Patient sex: M
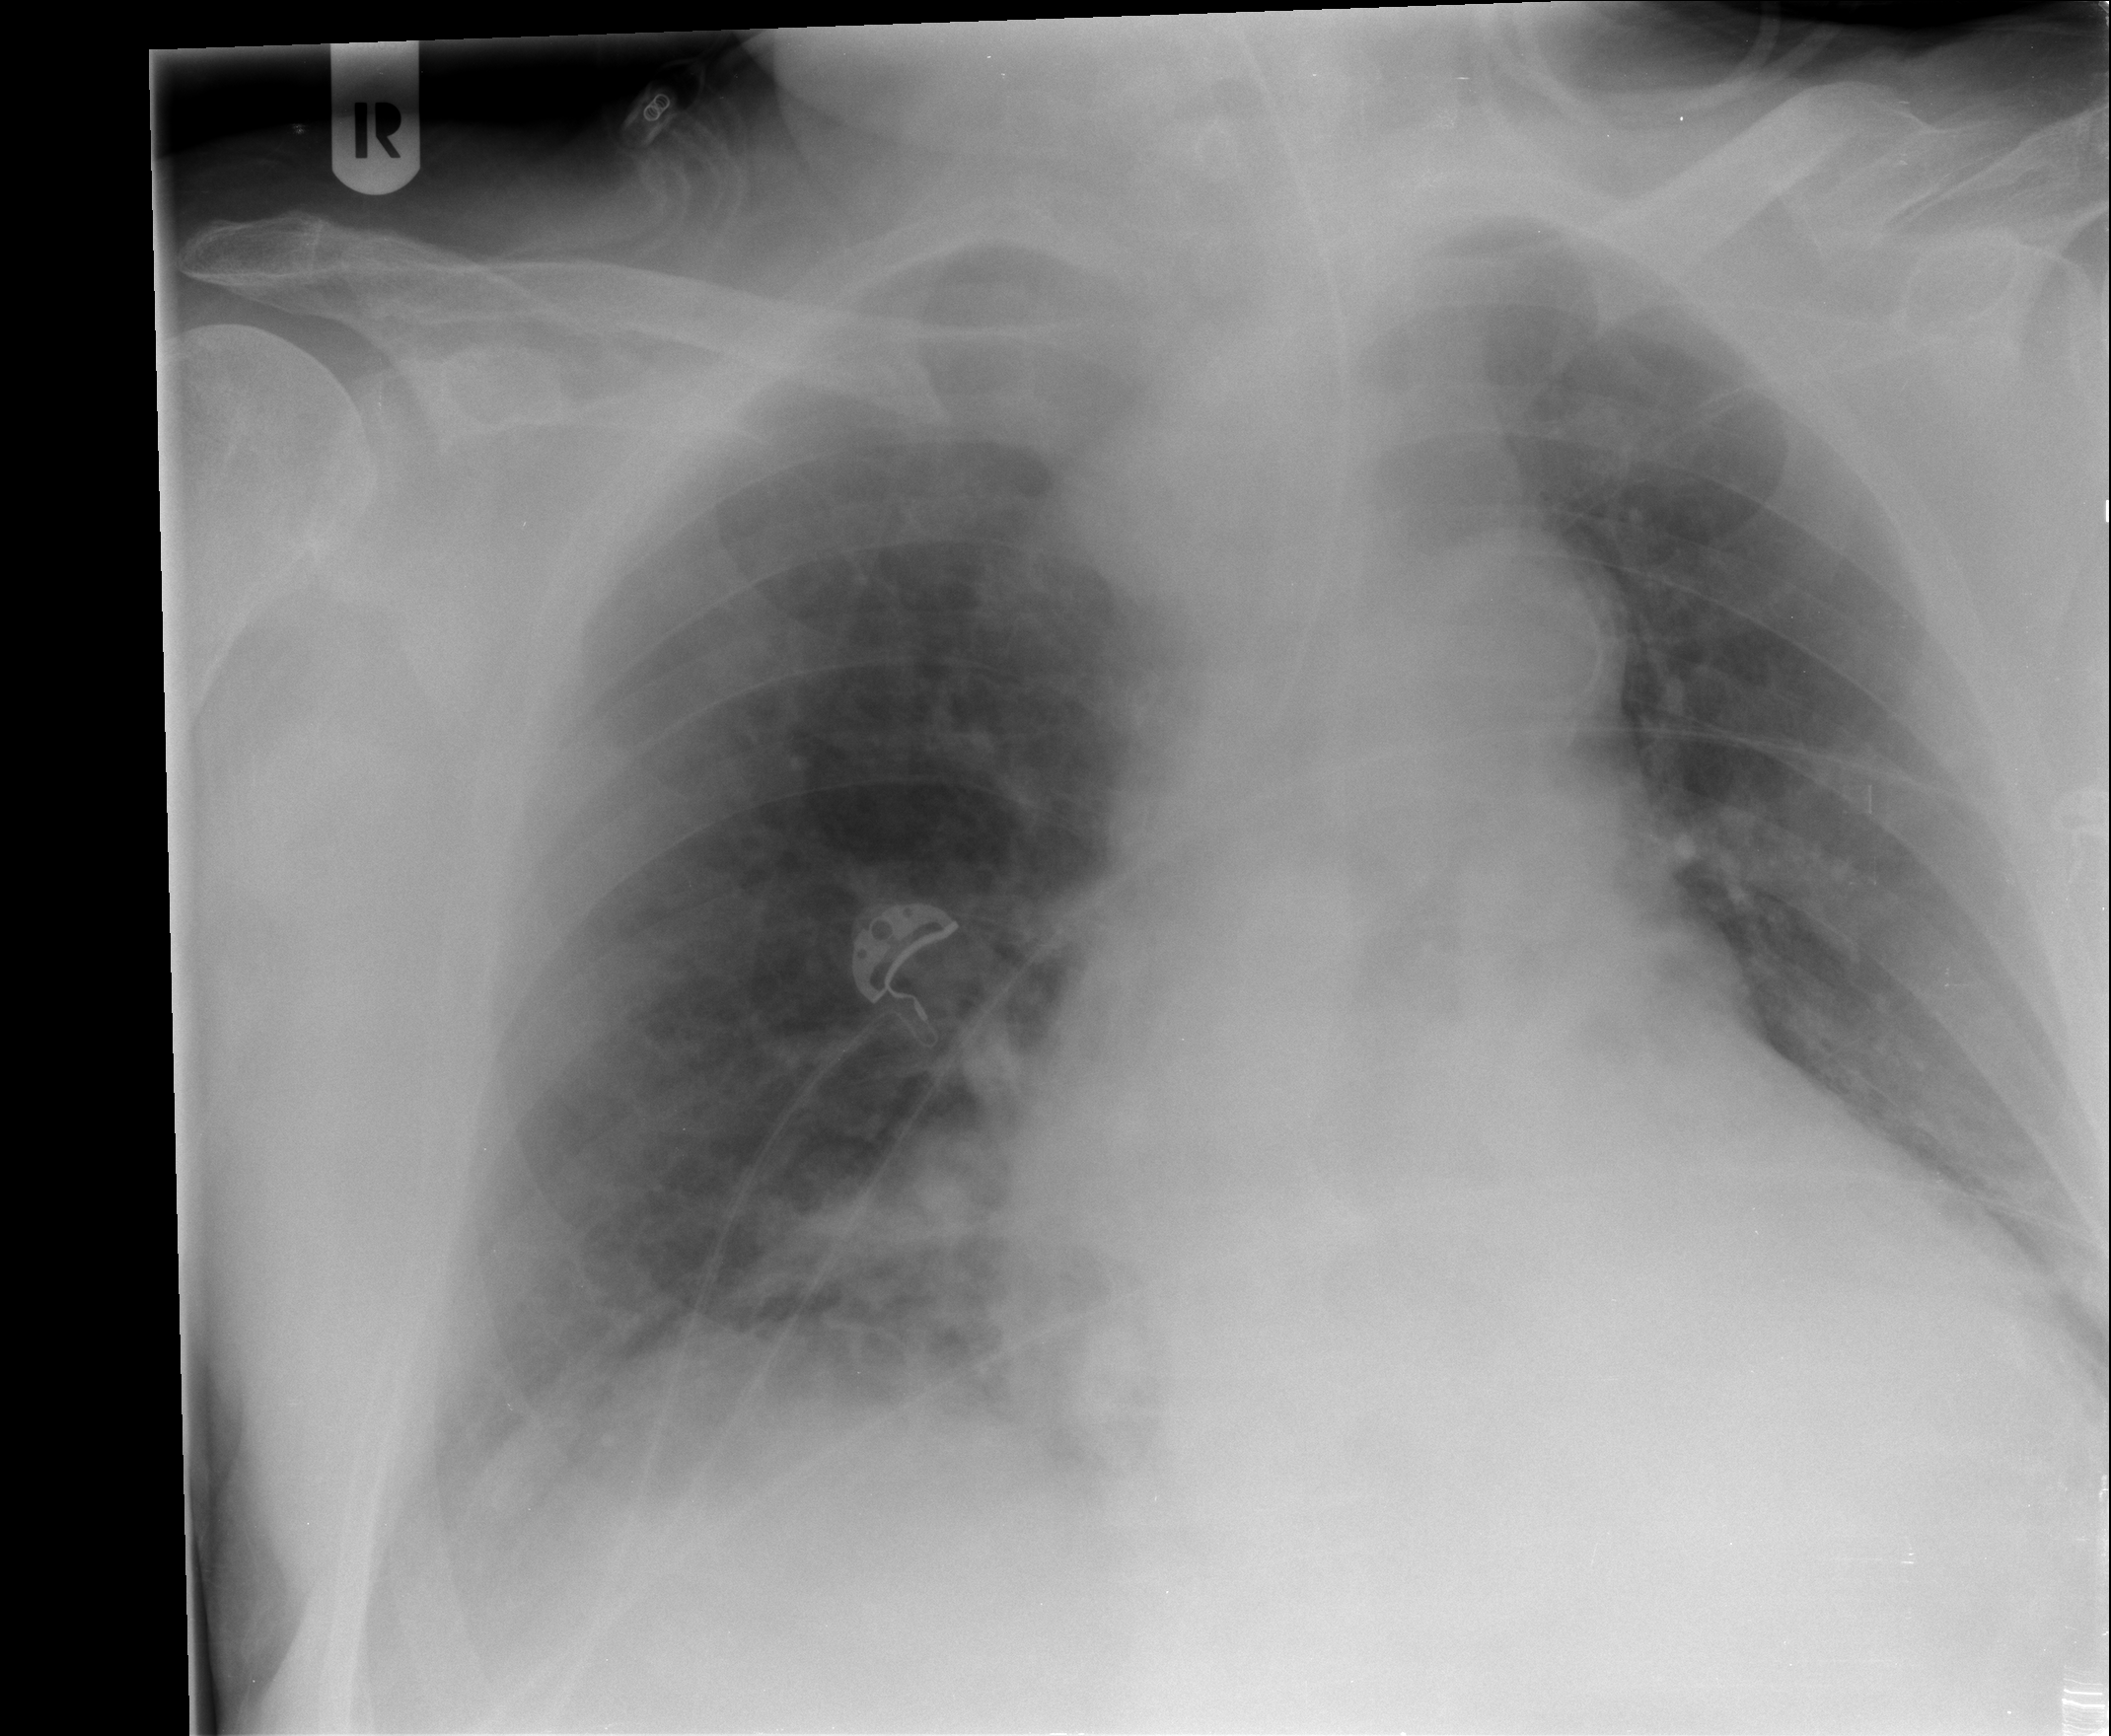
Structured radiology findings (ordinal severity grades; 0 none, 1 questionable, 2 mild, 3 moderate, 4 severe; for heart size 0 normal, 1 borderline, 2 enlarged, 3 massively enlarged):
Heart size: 2
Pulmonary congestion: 2
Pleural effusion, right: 2
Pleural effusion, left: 2
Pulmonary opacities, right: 0
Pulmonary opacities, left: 0
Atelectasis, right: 0
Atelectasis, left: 0